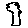
Label: tree